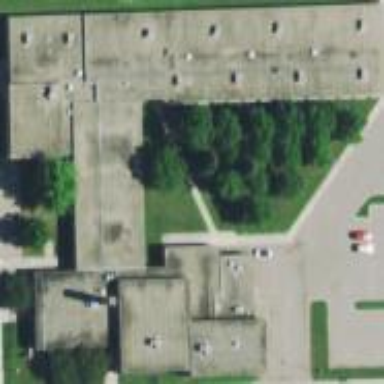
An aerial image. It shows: College building.